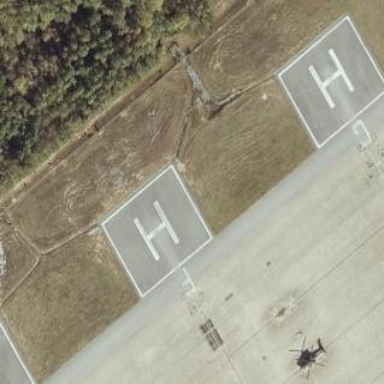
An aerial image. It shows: Image of helipad at airport.